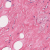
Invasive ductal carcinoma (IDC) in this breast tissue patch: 0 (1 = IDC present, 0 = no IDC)